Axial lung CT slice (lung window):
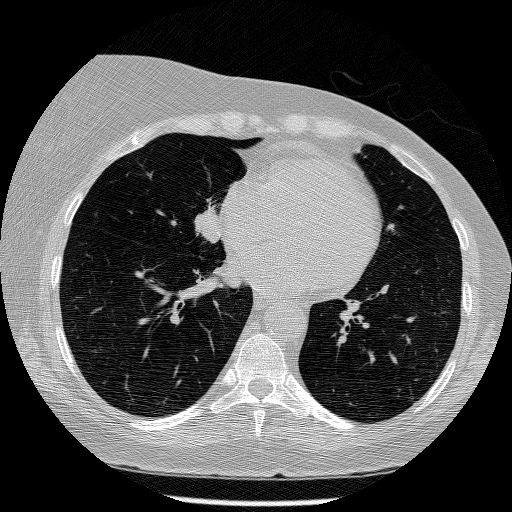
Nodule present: yes
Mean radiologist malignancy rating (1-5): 5